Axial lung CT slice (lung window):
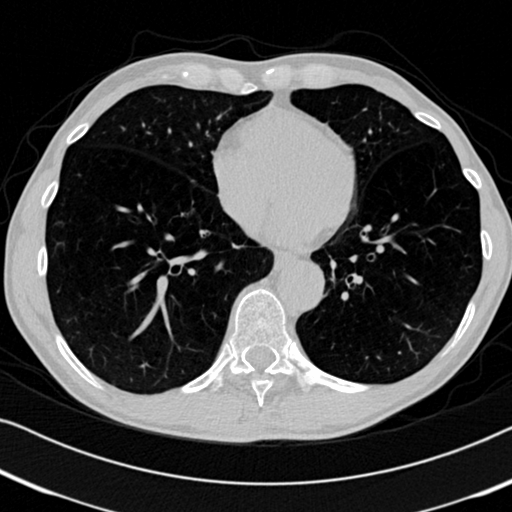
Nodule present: no